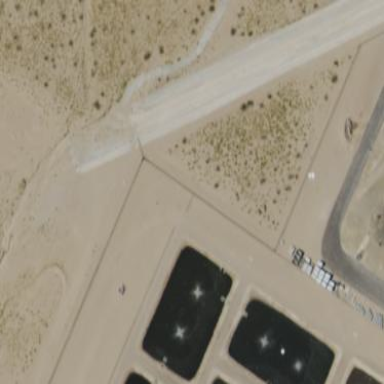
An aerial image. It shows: Image of wastewater.